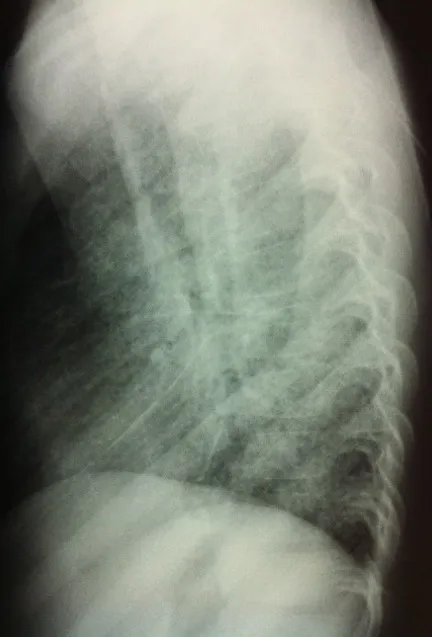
Lateral chest X-rays showing bilateral diffuse nodular infiltrates, similar to miliary TB.
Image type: radiology (x_ray)